Aerial crown-view tile of a tropical tree (Barro Colorado Island, Panama), acquired 20250512:
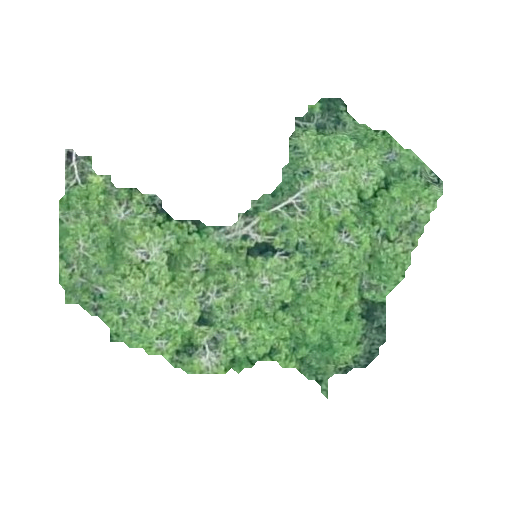
Species: Hura crepitans
GBIF accepted scientific name: Hura crepitans
Crown area: 94.409 m²